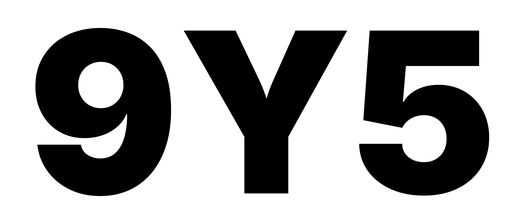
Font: Inter_Black